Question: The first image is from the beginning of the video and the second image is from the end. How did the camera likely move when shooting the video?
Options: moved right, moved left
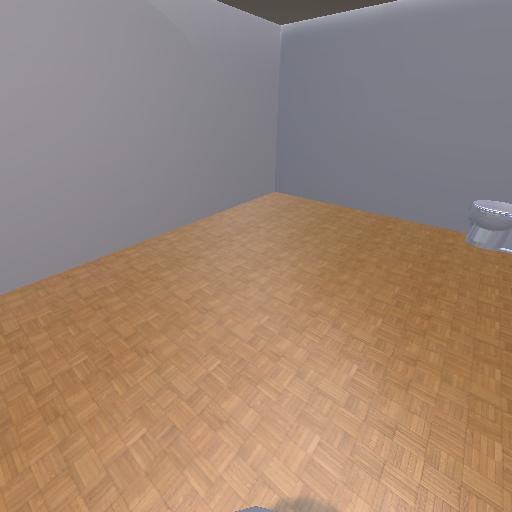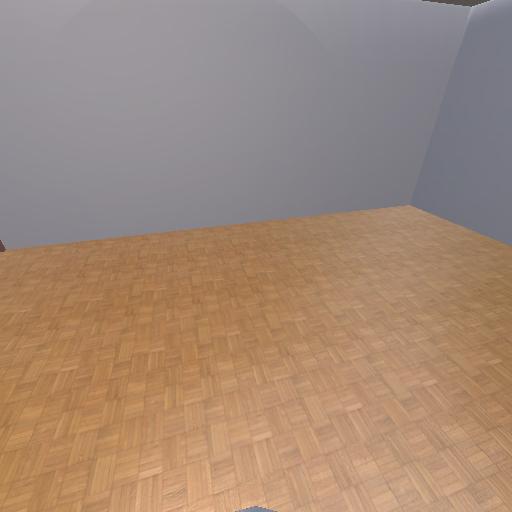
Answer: moved right